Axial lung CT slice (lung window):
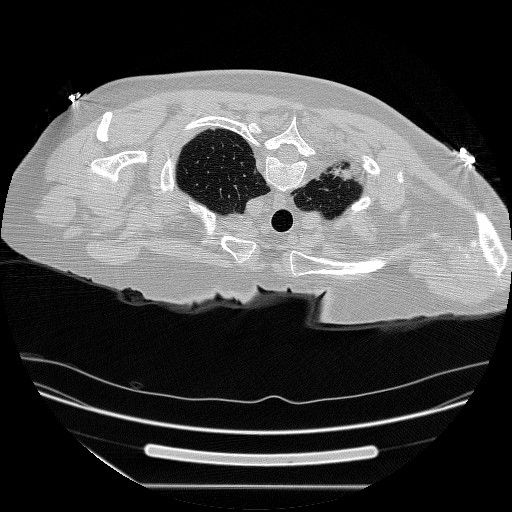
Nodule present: no